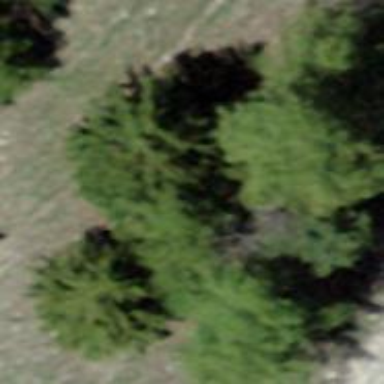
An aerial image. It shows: Forest area.